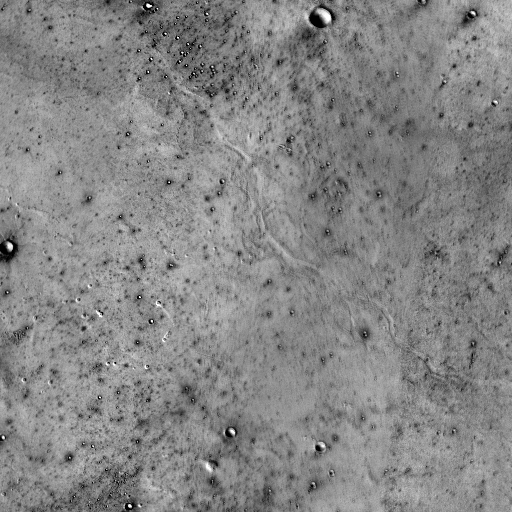
Crater classes present: Background, Other